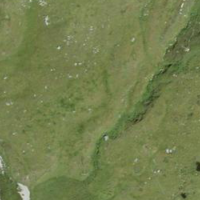
EUNIS habitat code: 26
Species observed at this site:
Marmota marmota